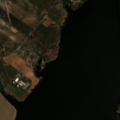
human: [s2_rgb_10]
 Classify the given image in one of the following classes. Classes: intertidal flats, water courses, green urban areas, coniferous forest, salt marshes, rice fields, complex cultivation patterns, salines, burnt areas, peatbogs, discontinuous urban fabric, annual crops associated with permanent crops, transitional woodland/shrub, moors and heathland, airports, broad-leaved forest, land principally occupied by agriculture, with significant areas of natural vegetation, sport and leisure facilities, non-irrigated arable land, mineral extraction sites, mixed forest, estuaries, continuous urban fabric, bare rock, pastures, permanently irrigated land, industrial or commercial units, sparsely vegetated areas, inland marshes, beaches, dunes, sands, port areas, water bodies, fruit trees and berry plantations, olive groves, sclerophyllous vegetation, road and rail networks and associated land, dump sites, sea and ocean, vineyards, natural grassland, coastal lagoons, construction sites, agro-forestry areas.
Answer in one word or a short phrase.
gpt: non-irrigated arable land, permanently irrigated land, complex cultivation patterns, agro-forestry areas, mixed forest, water bodies